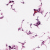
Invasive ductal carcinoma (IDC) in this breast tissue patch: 0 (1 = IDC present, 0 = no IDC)